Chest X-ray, AP view. Patient: 58 years old, sex M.
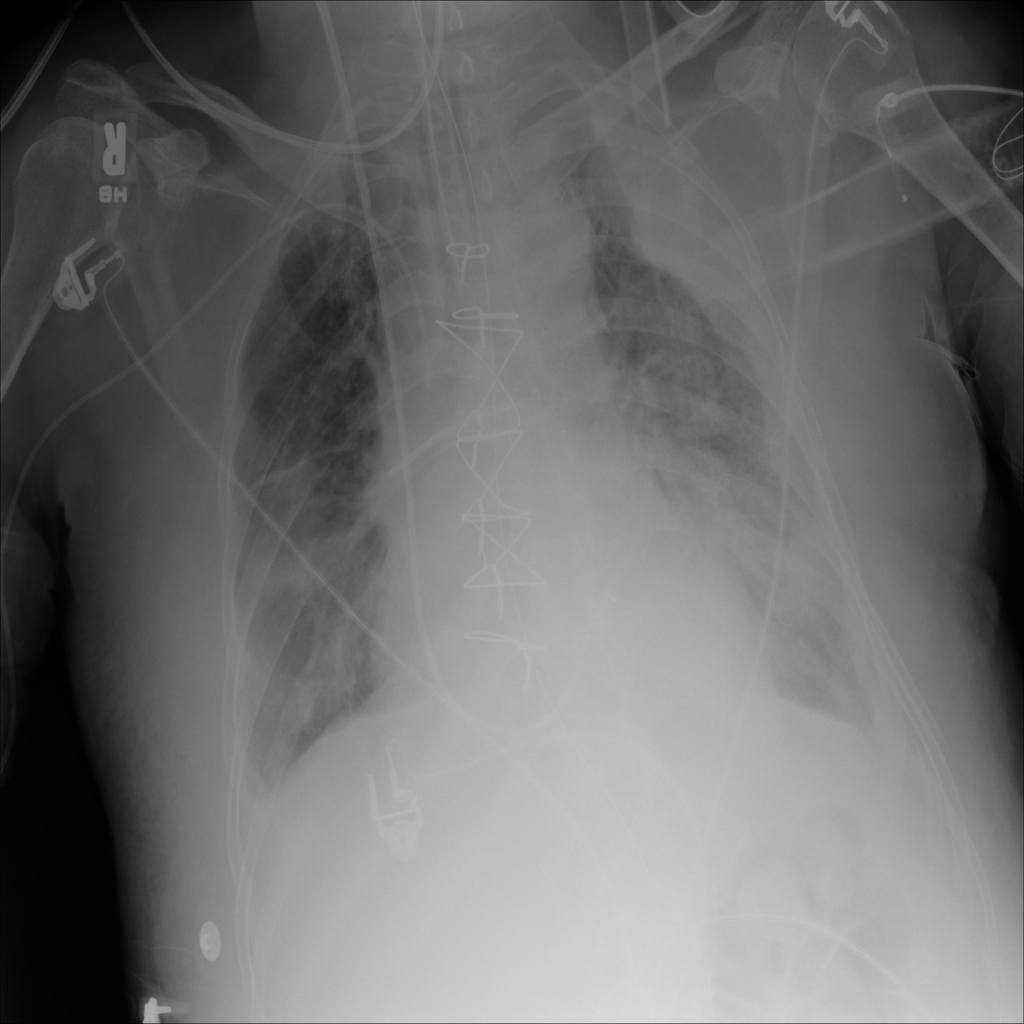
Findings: Pleural_Thickening